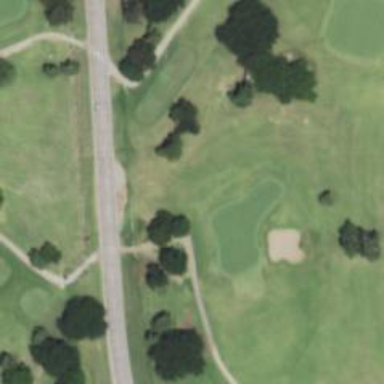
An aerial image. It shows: View of golf hole.